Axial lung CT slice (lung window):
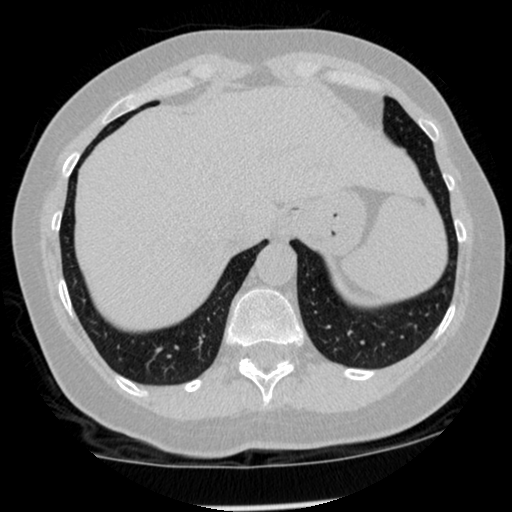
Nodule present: no